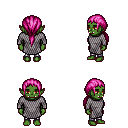
a pixel art fantasy rpg character, female body template, orc, green skin, chain mail, metal pants, pink ponytail hairstyle, four views (front, back, left, right), 2x2 character sprite sheet, small pixel art, hard edges, no anti-aliasing